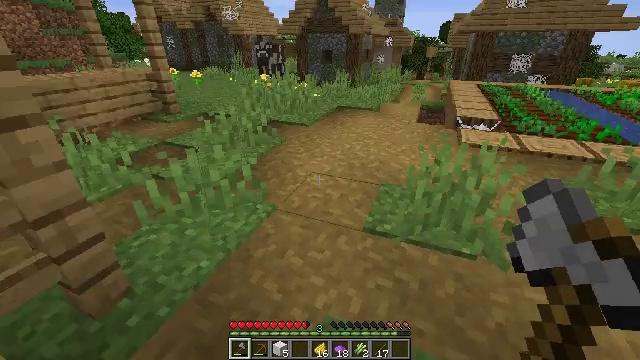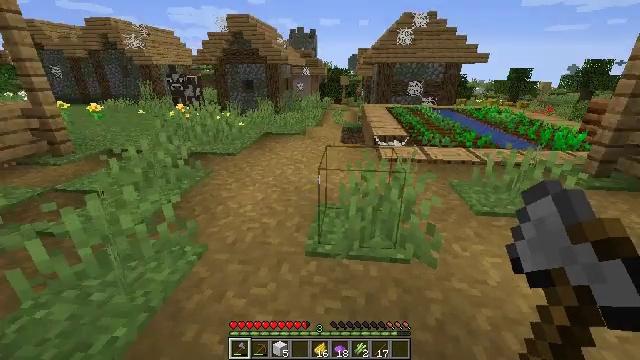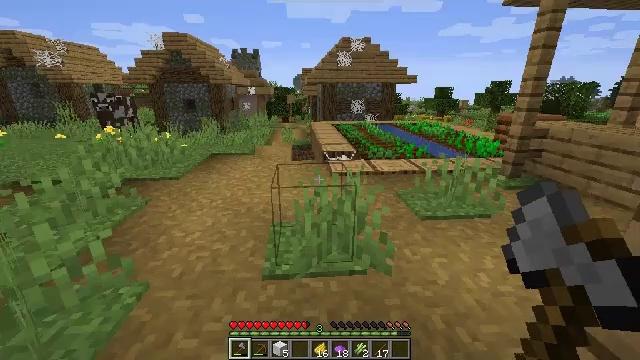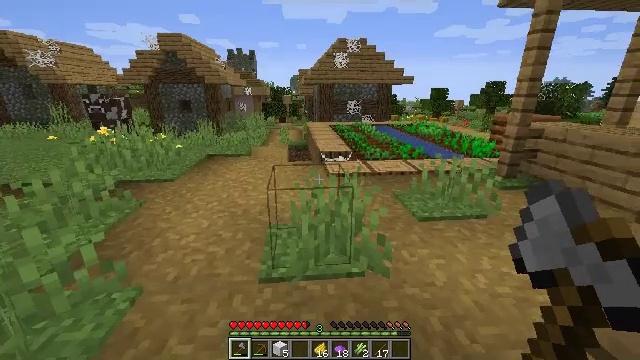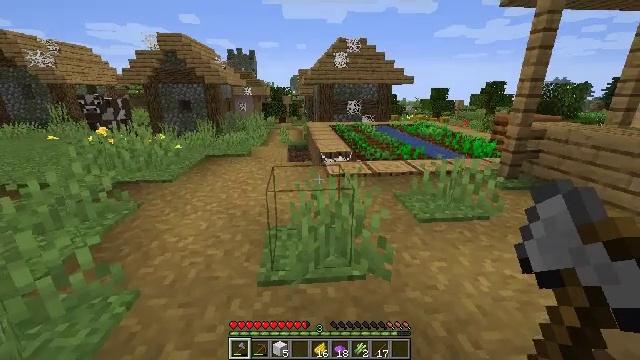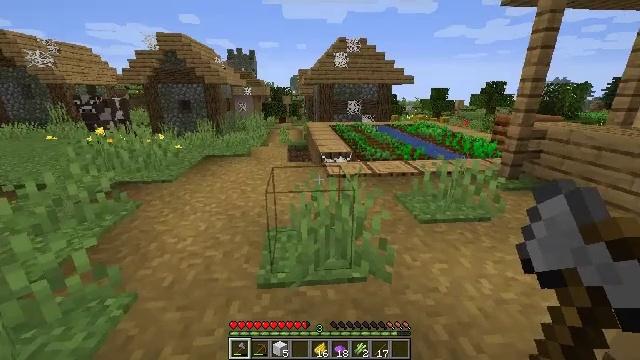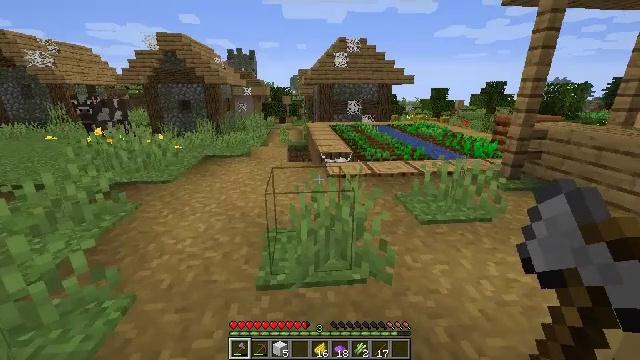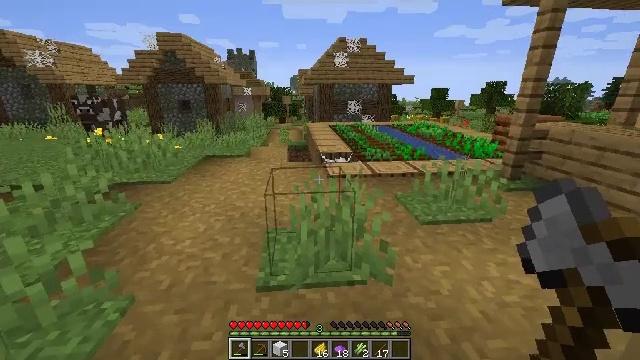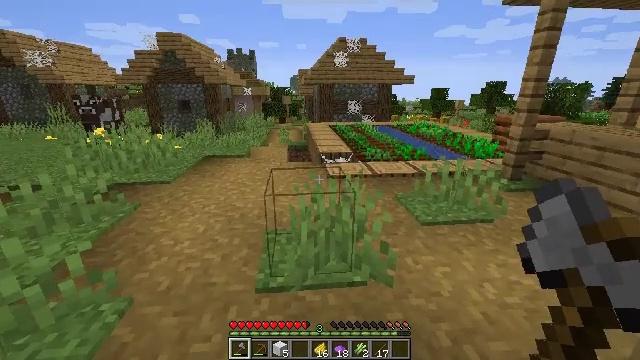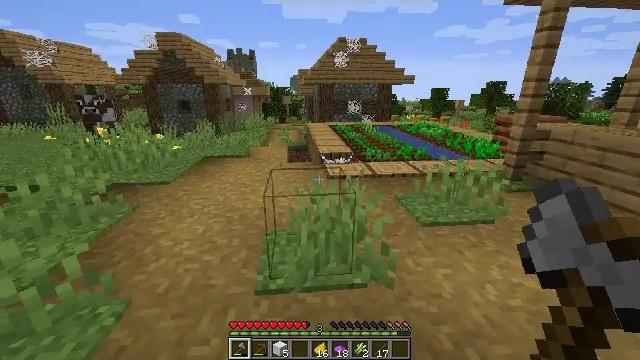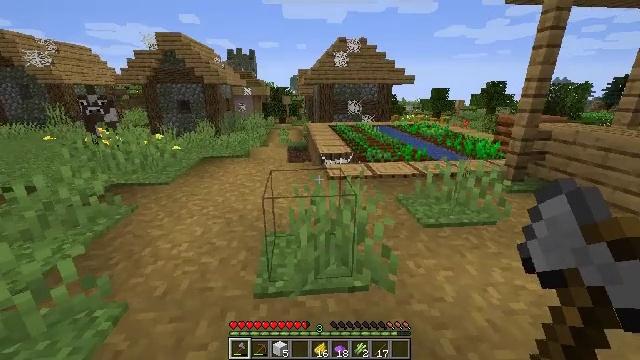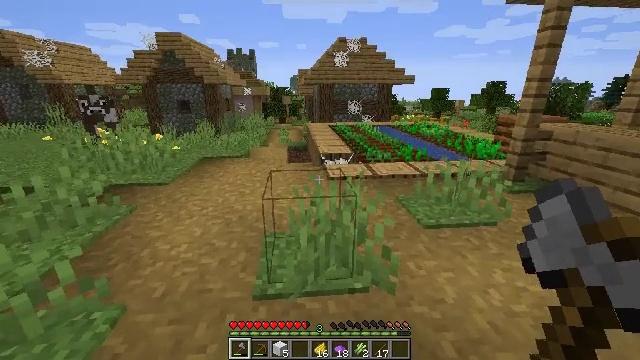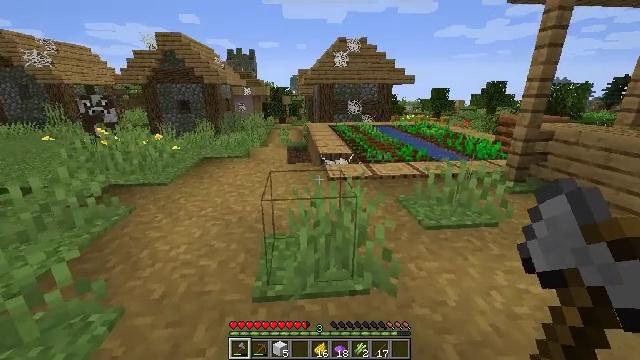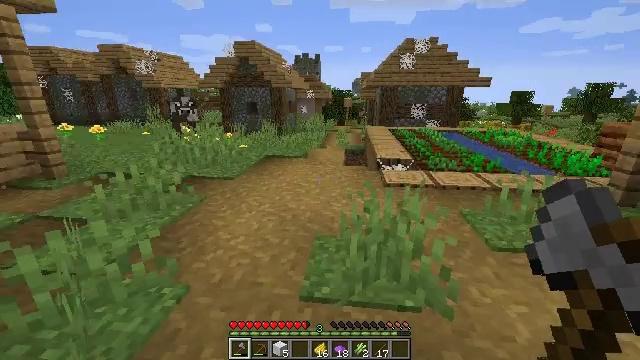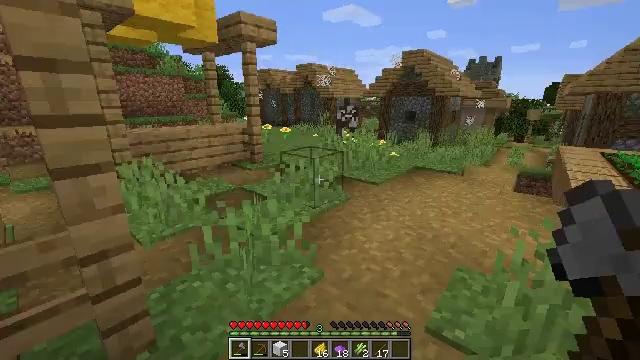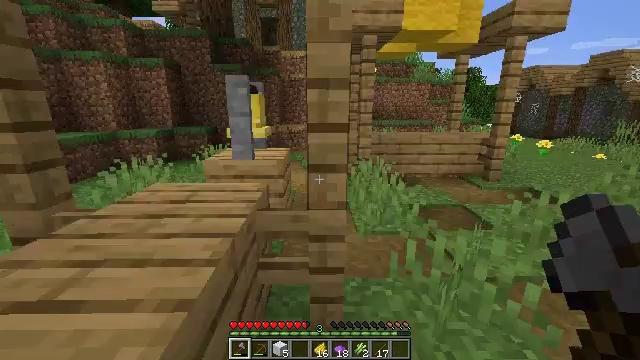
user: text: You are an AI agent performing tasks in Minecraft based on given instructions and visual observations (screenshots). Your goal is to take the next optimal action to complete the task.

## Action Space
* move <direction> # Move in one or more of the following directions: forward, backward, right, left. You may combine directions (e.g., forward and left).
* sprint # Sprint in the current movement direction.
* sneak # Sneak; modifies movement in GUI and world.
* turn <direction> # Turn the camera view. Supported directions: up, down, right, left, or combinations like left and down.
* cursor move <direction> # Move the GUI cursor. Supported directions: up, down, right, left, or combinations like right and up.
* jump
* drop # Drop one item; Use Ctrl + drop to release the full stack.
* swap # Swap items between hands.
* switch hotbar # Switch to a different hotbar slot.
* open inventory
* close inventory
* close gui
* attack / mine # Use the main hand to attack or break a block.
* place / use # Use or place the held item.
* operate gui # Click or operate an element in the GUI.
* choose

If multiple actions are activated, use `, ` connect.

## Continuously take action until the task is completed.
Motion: motion action
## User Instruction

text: Retrieve white wool from a structure.
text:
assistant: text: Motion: move forward, turn right and up
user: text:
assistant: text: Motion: move forward, turn right and up
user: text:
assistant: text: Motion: move forward
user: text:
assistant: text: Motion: move forward
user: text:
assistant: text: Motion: move forward
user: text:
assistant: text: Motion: move forward
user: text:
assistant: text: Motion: move forward
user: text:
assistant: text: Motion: move forward
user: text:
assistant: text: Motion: move forward
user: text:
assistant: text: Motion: move forward
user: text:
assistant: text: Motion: move forward
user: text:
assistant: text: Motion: move forward
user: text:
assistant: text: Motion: move forward, turn left
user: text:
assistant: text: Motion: move forward, turn left and up
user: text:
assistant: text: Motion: move forward, turn left and up
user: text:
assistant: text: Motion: move forward, turn left
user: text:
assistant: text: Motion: move forward, turn left
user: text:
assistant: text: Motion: move forward, turn left and up
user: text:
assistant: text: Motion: move forward
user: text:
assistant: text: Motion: move forward
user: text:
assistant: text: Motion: move forward, turn right
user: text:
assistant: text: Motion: move forward, turn right and down
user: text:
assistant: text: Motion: move forward, turn left
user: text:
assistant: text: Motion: move forward, turn left and up
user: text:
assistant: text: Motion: move forward, turn left and up
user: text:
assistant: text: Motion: move forward, turn left and up, jump
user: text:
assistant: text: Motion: move forward, turn left and up, jump
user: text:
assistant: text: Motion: move forward, turn left and up
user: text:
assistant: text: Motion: turn left and up
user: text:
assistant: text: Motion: turn left and up